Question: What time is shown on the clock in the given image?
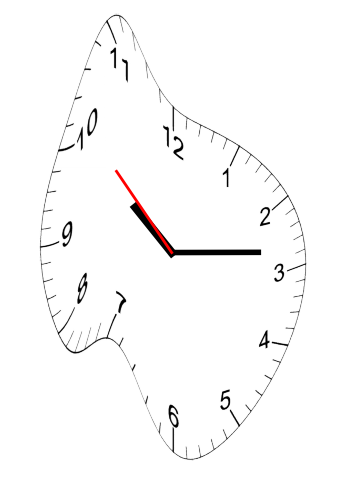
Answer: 10:13:52